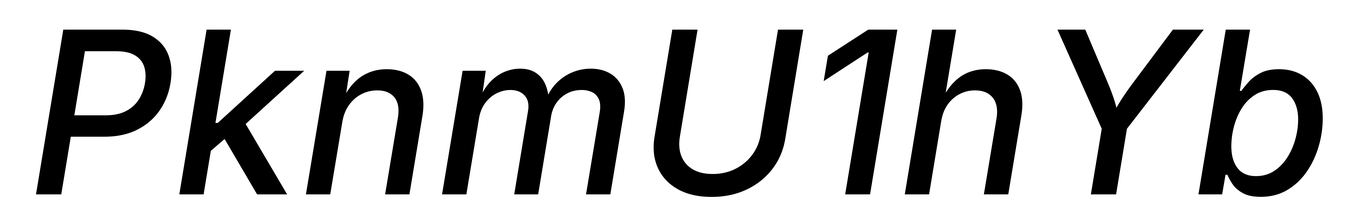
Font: Inter-Italic_Medium_Italic